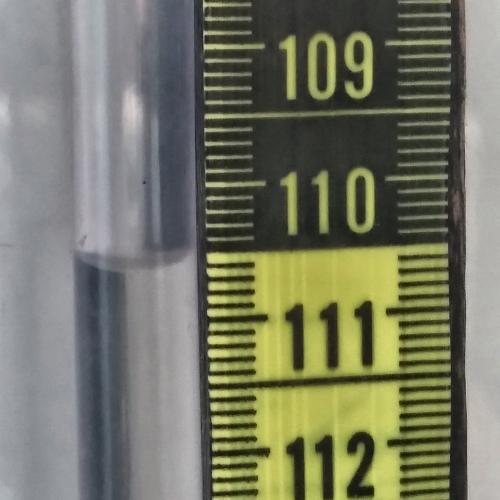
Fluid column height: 110.6 cm